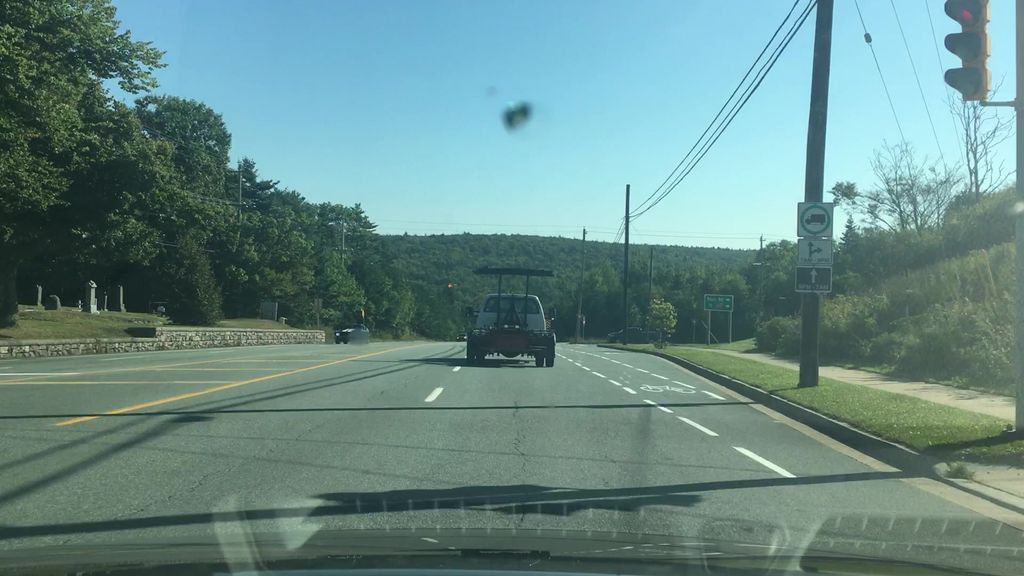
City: halifax